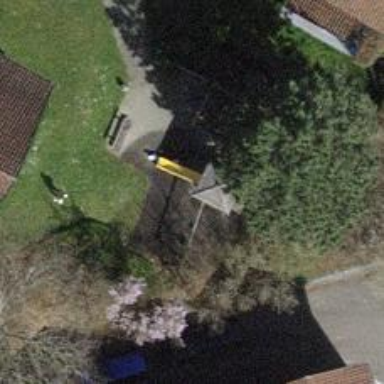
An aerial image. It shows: Playground area for leisure activities on the land.